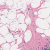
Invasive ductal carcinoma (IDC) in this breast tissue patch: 0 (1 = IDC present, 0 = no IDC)